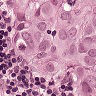
Metastatic tissue present: yes